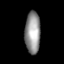
Tissue: lung
Cell type: Epithelial cells
Senescence score: 0.2383
Nuclear area (px): 632
Mean DAPI intensity: 147.342